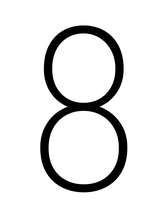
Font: Roboto_Condensed_ExtraLight